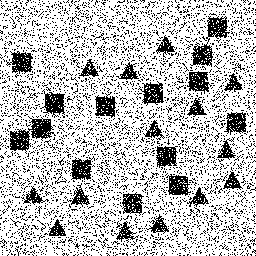
Squares: 14
Triangles: 14
Stars: 0
Total shapes: 28